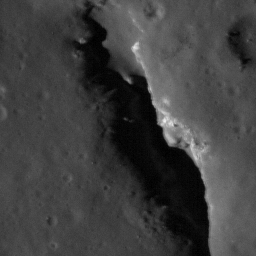
Pit: Copernicus 18
Host crater: Copernicus
Host type: impact_melt
Lunar coordinates: latitude 10.293, longitude 339.598